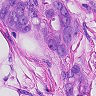
Metastatic tissue present: yes